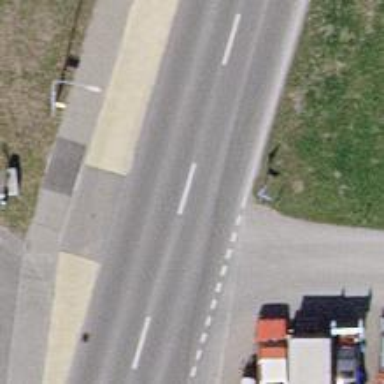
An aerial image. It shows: Public transport stop position.